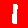
Digit: 1